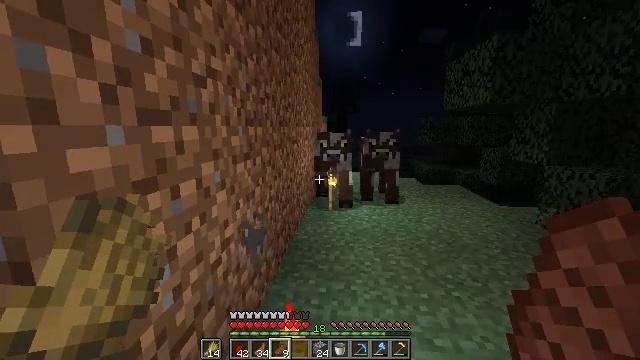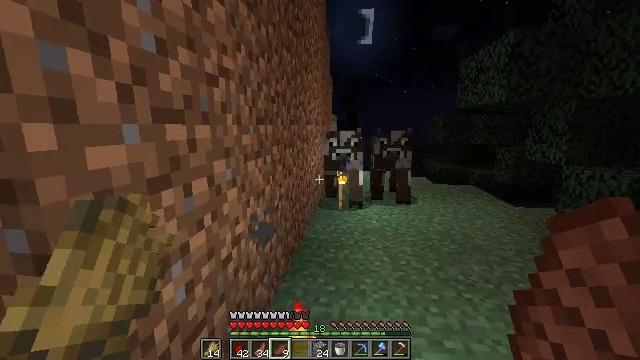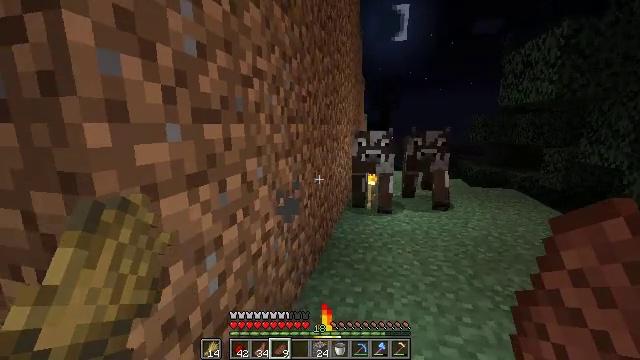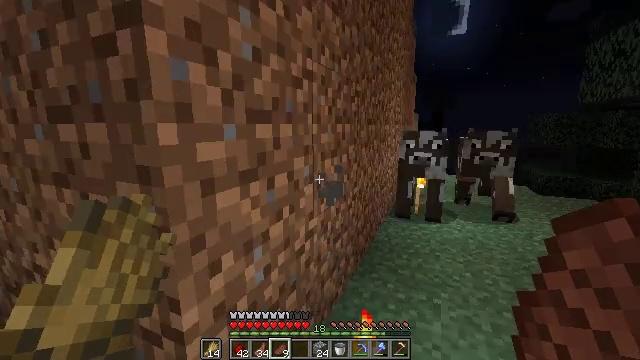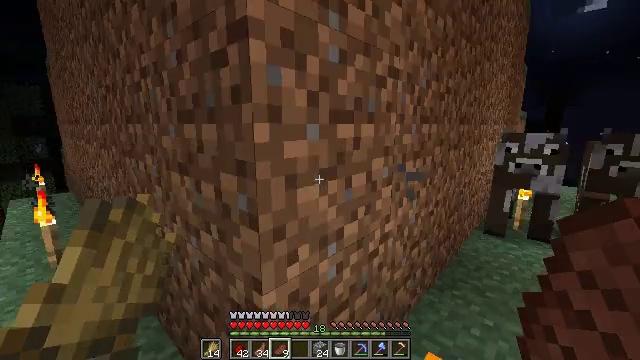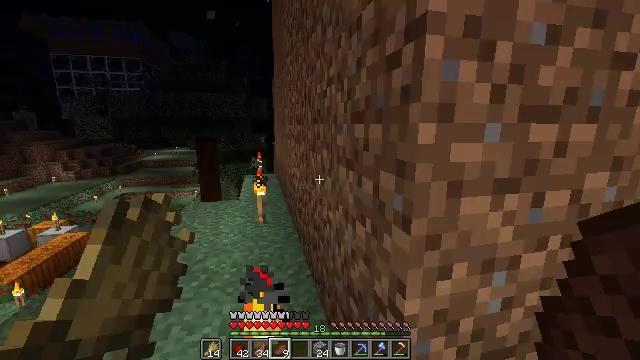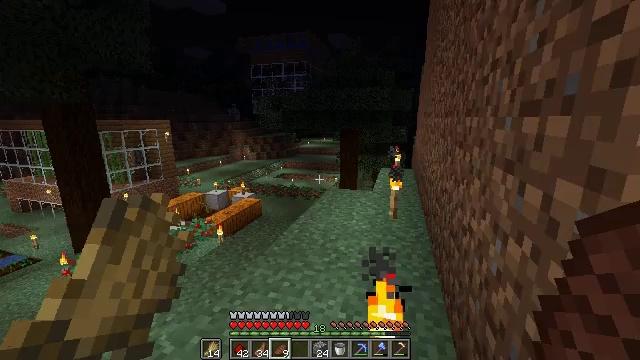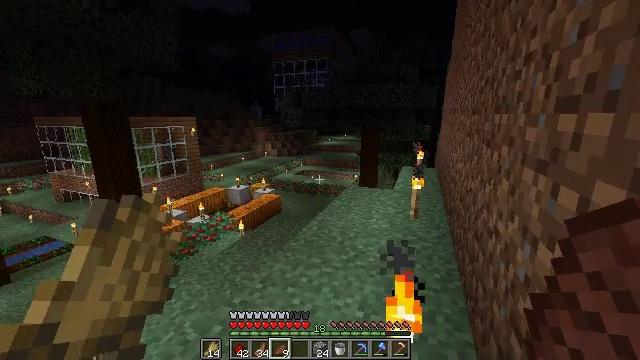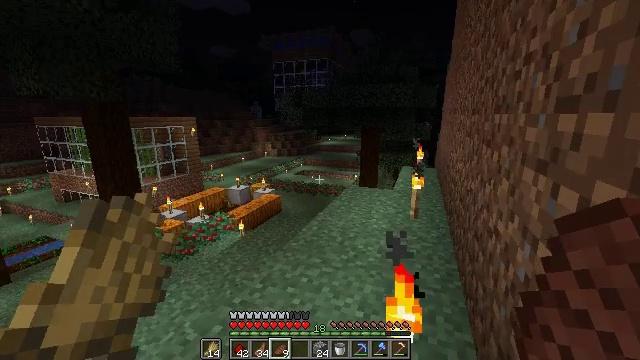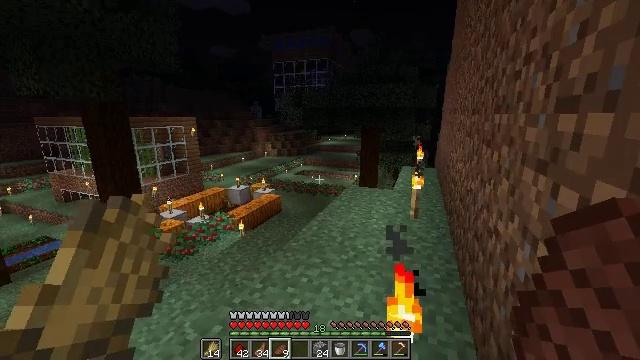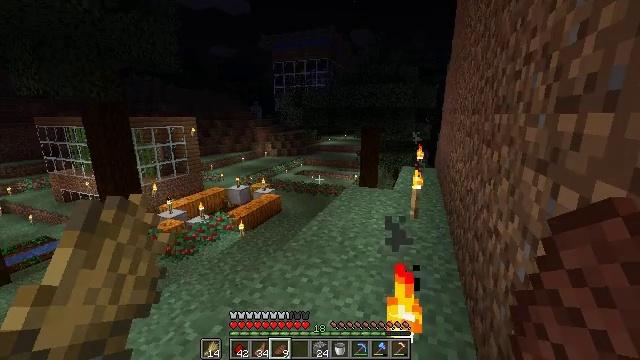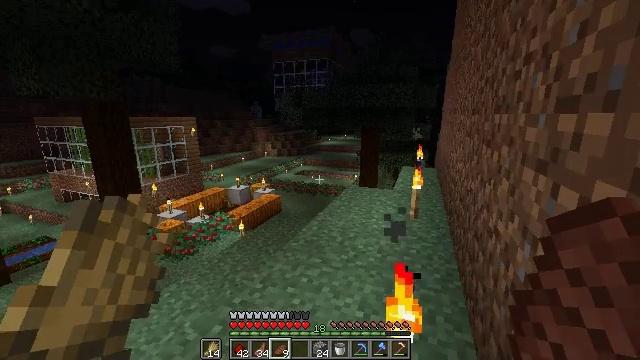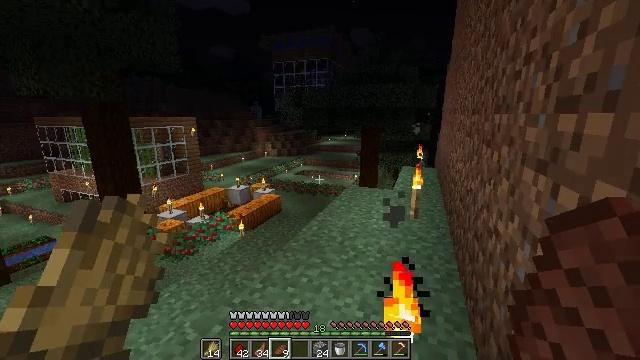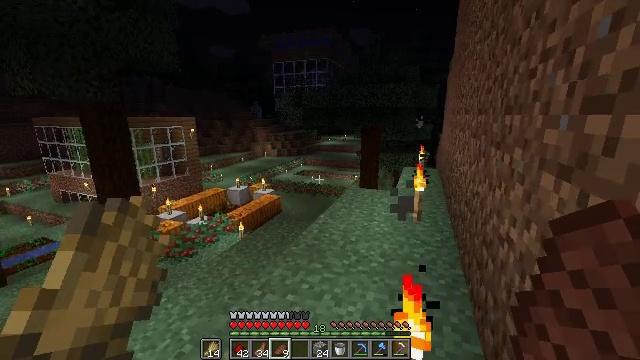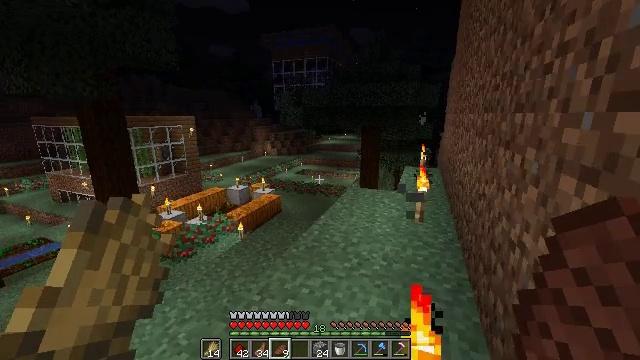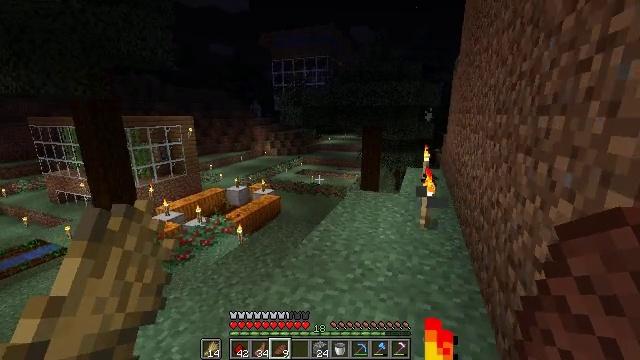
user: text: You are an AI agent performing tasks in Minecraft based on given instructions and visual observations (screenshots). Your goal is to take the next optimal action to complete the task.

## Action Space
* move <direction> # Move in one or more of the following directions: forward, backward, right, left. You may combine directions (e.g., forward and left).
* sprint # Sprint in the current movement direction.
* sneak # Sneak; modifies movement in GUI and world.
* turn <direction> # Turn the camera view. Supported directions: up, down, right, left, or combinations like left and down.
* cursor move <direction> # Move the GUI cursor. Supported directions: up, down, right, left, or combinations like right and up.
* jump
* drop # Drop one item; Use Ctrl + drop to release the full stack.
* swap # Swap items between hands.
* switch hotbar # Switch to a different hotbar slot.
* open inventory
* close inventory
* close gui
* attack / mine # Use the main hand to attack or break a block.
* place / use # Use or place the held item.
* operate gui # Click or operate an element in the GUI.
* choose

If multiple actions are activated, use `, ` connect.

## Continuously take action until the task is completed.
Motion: motion action
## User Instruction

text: Build a spruce fence using the crafting table.
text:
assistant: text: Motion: turn left
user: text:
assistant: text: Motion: turn left
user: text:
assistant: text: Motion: turn left
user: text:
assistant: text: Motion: turn left
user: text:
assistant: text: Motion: turn left
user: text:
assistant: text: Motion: turn left and down
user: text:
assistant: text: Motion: turn left
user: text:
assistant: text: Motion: no_op
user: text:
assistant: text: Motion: no_op
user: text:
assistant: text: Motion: no_op
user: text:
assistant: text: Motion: no_op
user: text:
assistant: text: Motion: no_op
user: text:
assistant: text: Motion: move forward
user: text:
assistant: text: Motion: move forward
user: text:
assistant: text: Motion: move forward
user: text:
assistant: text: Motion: move forward
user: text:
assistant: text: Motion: move forward, turn left and down
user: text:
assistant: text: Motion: move forward, turn left and down
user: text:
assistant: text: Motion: move forward, turn left and down
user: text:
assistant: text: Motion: move forward, turn left and down
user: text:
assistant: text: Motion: move forward and move right, turn left and down
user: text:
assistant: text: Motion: move forward and move right, turn left and down
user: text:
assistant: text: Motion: move forward and move right, turn left
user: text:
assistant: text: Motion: move forward
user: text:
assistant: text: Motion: move forward
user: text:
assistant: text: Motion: move forward
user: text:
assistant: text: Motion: move forward
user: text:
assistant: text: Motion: move forward
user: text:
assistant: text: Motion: move forward
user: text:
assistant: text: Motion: move forward